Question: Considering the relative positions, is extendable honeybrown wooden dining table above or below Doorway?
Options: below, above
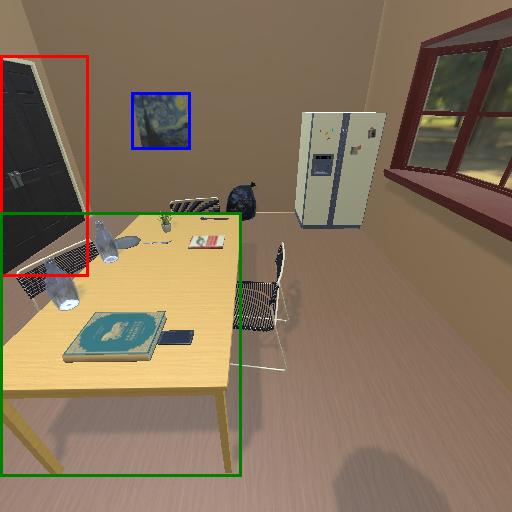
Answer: below